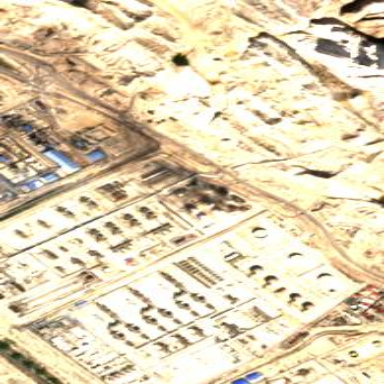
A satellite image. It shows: Industrial area with refinery.